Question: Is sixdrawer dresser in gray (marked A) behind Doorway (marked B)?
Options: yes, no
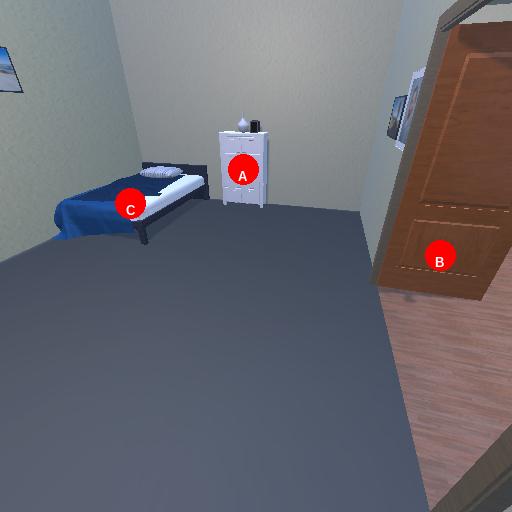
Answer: yes